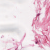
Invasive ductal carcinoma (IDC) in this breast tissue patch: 0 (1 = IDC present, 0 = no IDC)